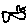
Label: fish